Question: TLDR Version : Wordpress admin interface does not load
I have a WordPress blog, I have been using it for over 2 years.
Recently I have been experiencing this problem. Al pages login, add new post, dashboard i.e all admin interface pages take forever to load.
I tried debugging this problem, below is a network stat info from my firebug.

It seems that my wp-admin.min.css takes a lot time to load.
Also then I reliased may be this has something to do with the Wordpress Latest Update I had done. But I am not sure, how do i fix this ?
I have search a lot on this, but just couldn't find a solution for this.
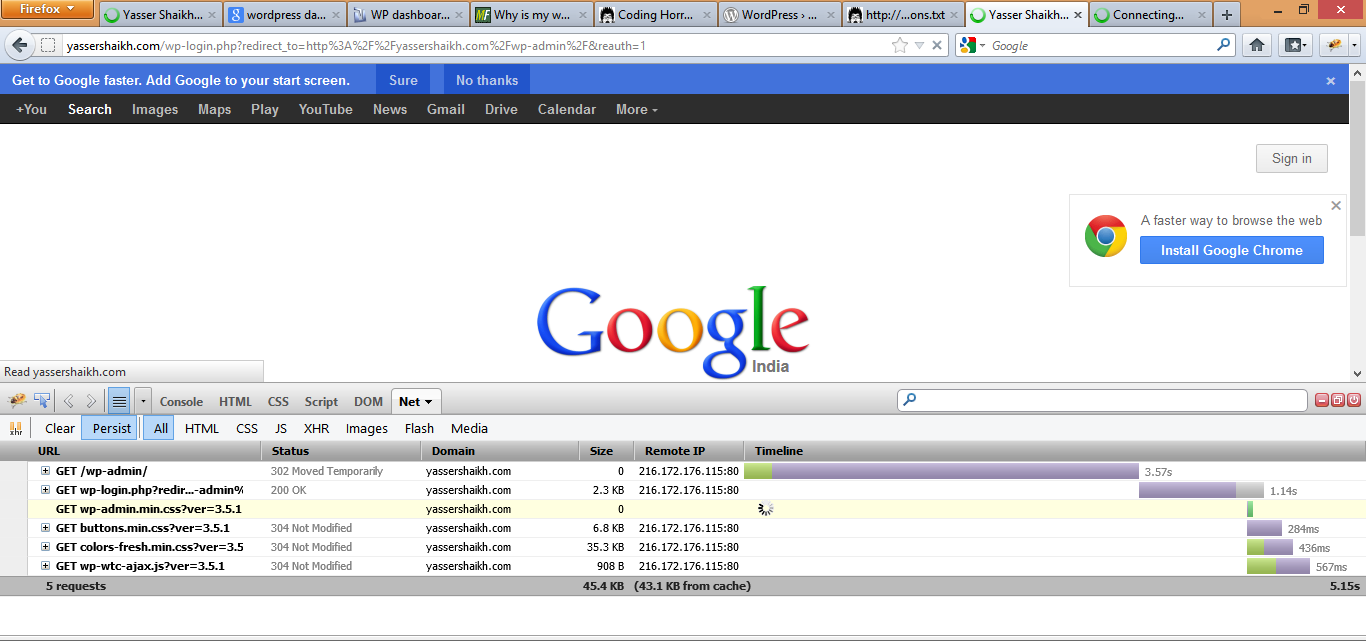
Answer: It might not be your WordPress installation at all (but rather something about your own internet connection or machine setup). The login page loaded very quickly for me, and <URL>.
It took less than half a second to load. I would try a few of these things to narrow down on the problem:
- - - -